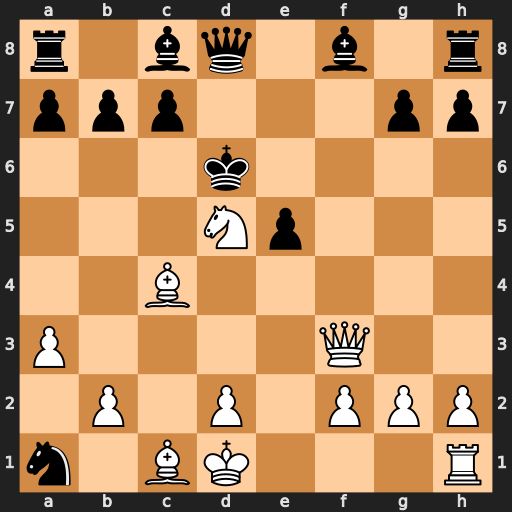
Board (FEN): r1bq1b1r/ppp3pp/3k4/3Np3/2B5/P4Q2/1P1P1PPP/n1BK3R
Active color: w
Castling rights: -
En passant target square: -
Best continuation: d4